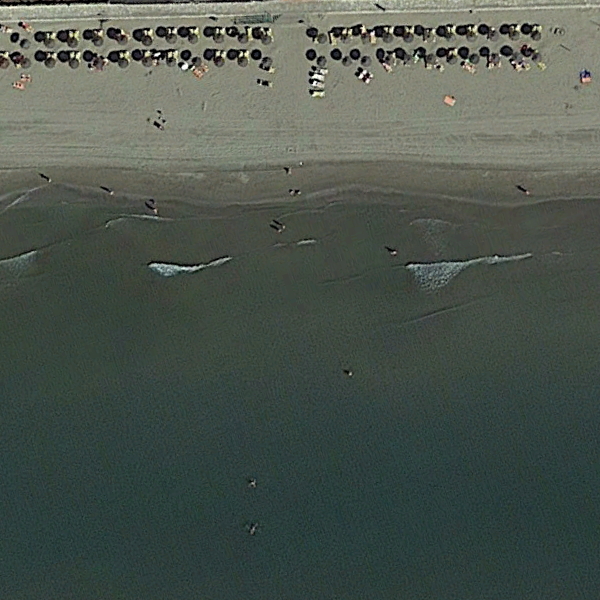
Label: Beach